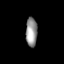
Tissue: prostate
Cell type: Epithelial cells
Senescence score: 0.2211
Nuclear area (px): 328
Mean DAPI intensity: 148.402